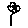
Label: flower